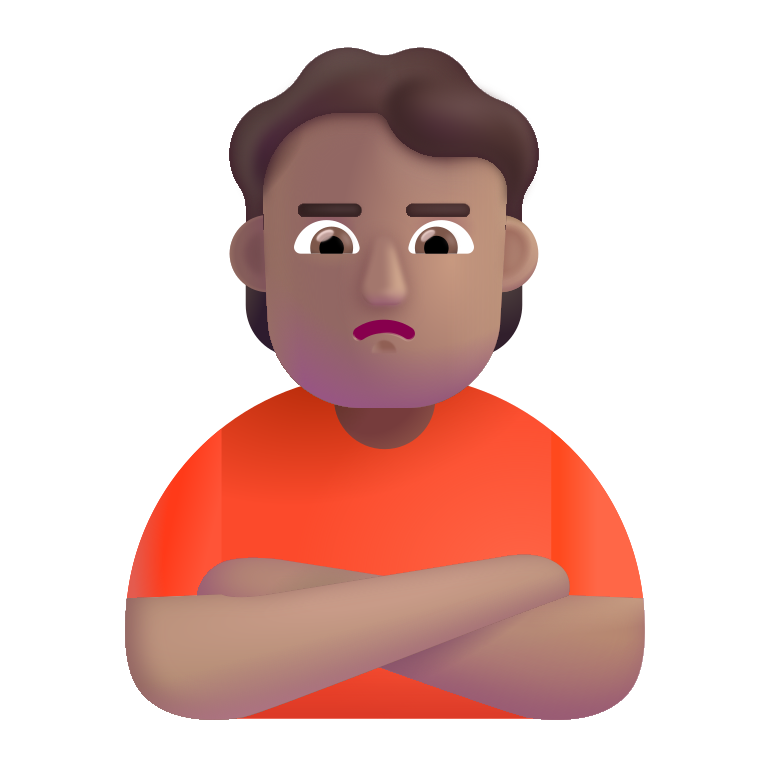
person pouting color